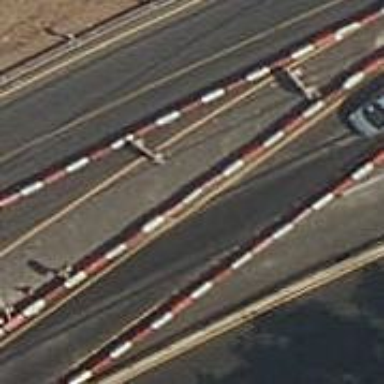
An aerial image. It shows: Jersey barrier wall.